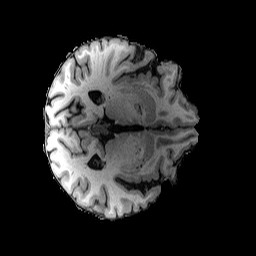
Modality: T1w
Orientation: axial
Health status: healthy